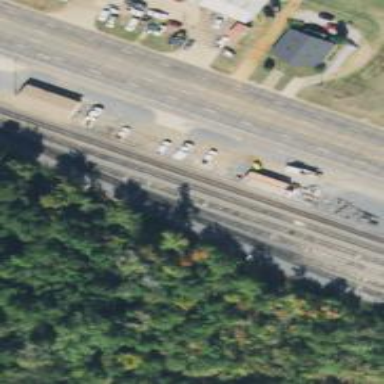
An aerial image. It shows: Railway yard used for servicing trains.